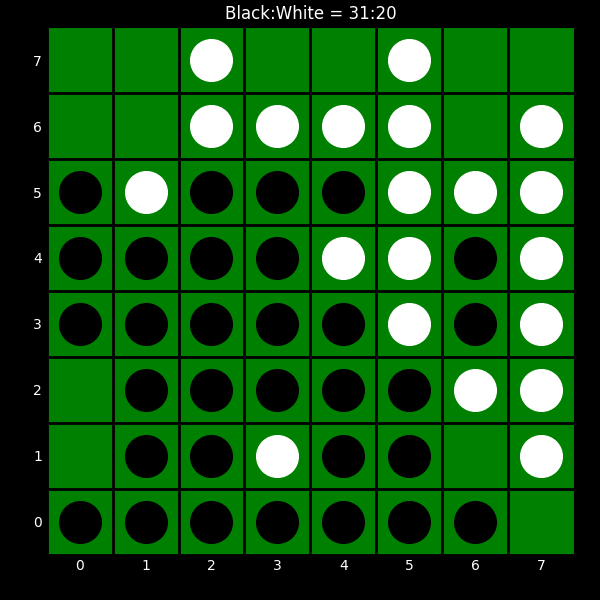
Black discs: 31
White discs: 20